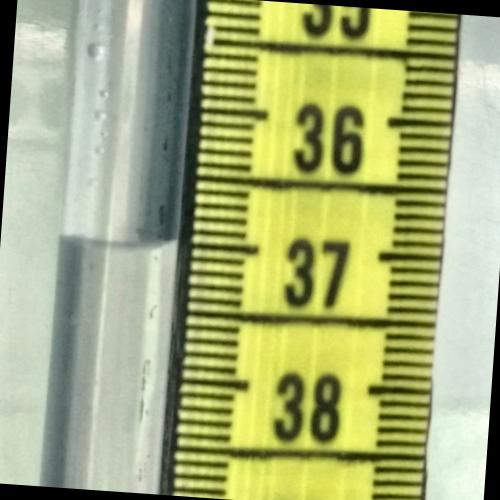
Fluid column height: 37.0 cm